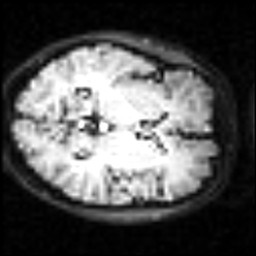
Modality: inplaneT2
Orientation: axial